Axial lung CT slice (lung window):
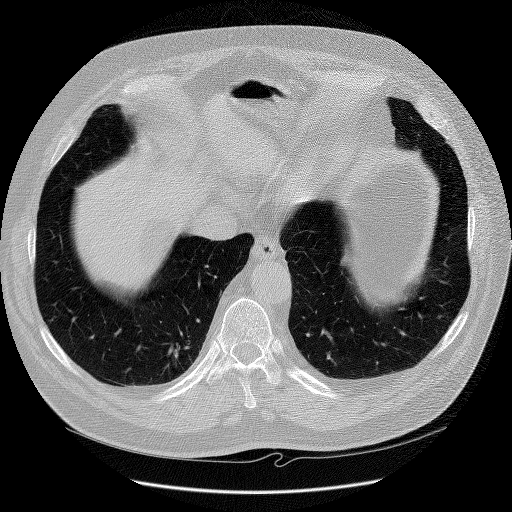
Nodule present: no